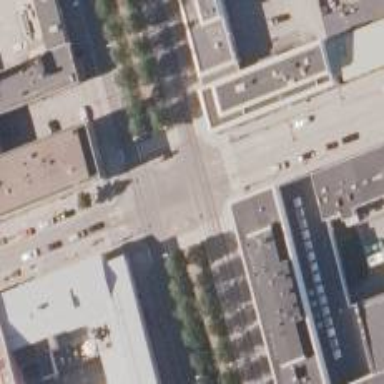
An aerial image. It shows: Asphalt cycleway with crossing.